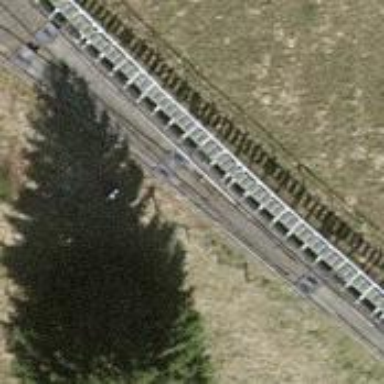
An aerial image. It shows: Railway switch.